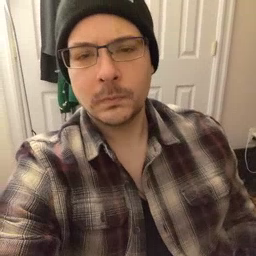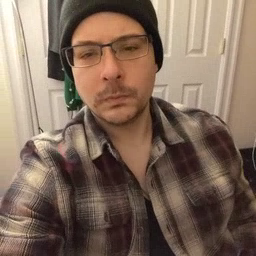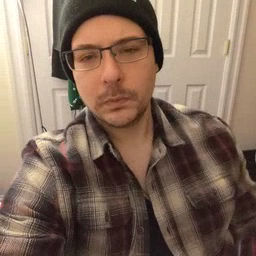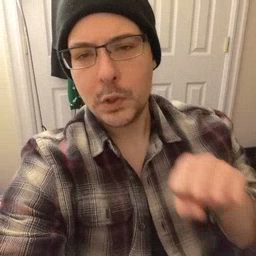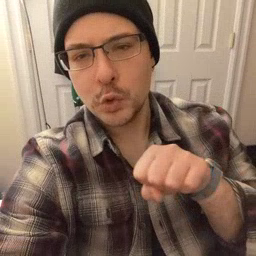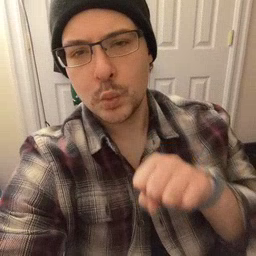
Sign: shoe